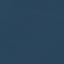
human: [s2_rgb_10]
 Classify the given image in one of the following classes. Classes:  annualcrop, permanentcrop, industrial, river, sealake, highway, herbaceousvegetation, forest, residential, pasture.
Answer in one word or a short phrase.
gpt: SeaLake